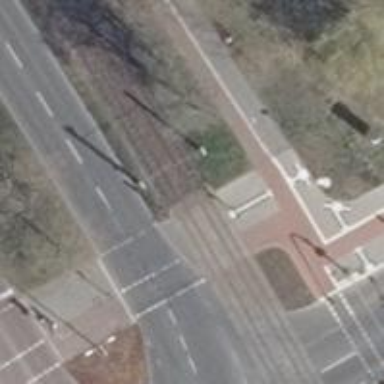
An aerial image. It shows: Tram crossing with traffic signals.